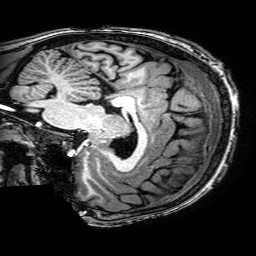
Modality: T1w
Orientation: sagittal